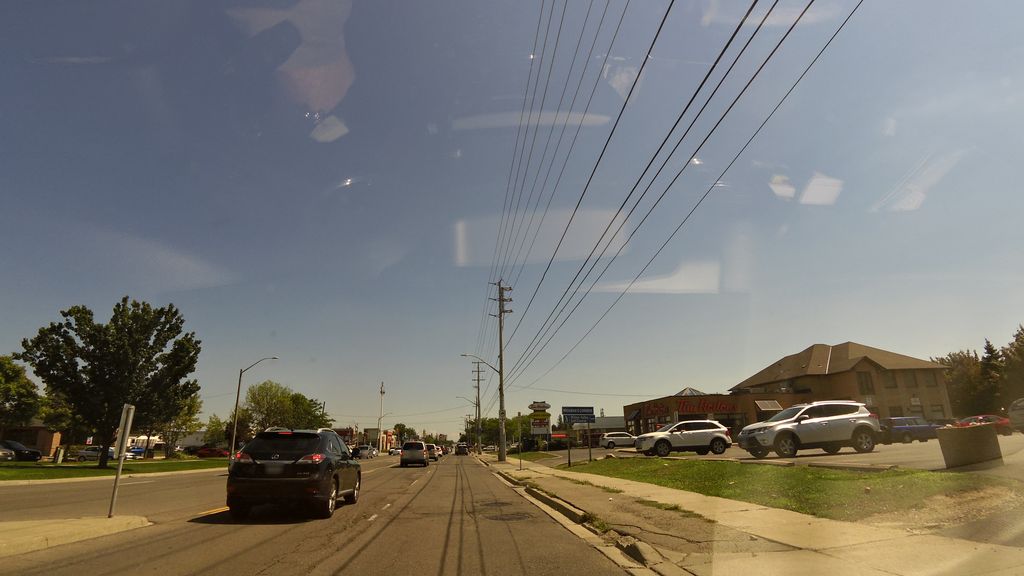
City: hamilton